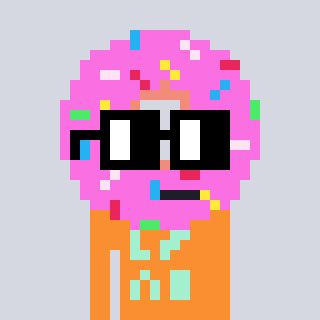
a pixel art character with square black glasses, a doughnut-shaped head and a orange-colored body on a cool background